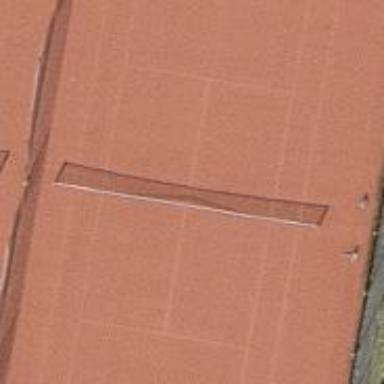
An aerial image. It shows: Tennis court on the leisure land pitch.